Question: The cycle button has some empty space in front of the text they show, probably because the menu items can have icons, is it possible to remove it?

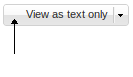
Answer: Either display:none the "x-btn-icon" for the control, or use the "iconAlign" property inside of your config to move the icon div to the right of the control label.